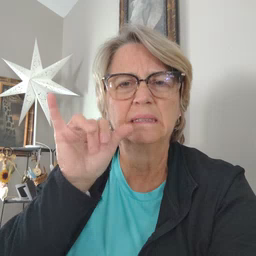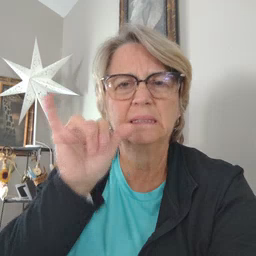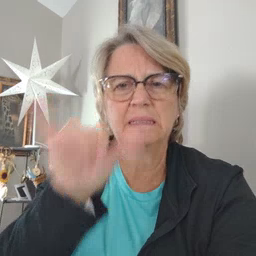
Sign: stay